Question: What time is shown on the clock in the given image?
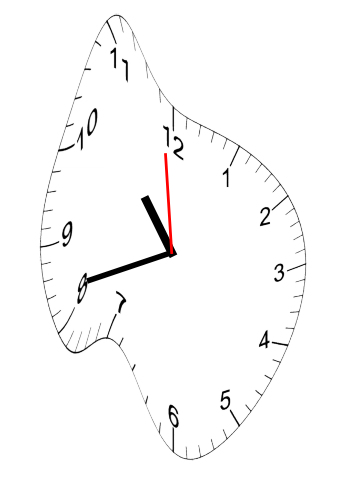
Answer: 10:41:59